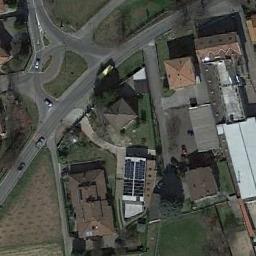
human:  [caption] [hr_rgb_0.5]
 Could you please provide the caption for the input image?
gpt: The roundabout with some exits and entrances is next to the residential area .

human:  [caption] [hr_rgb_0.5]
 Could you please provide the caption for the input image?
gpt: The roundabout is on the grass next to buildings .

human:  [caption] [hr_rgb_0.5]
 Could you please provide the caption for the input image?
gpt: Several buildings are next to the roundabout .

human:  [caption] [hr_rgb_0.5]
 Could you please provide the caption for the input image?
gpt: There are several moving vehicles on the road at the roundabout, Many buildings and some trees and a few lawns around the roundabout .

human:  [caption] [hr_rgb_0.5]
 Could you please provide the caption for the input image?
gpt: There are some buildings and green lawns beside the roundabout .